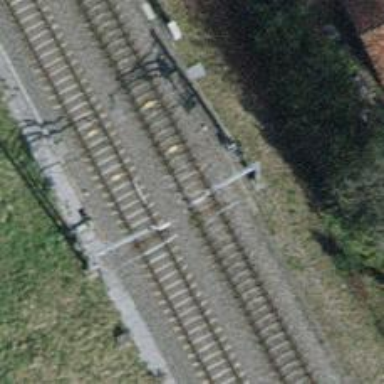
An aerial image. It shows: Railway signal.